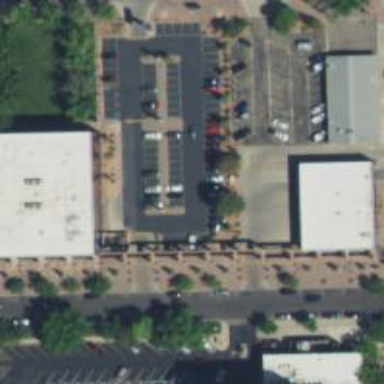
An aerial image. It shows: Parking space is available.